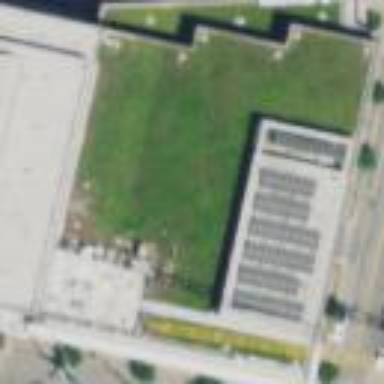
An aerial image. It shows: Part of building.